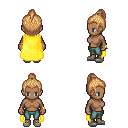
a pixel art fantasy rpg character, female body template, human, dark skin, yellow cape, teal pants, light blonde short topknot hairstyle, bracelets, white slippers, four views (front, back, left, right), 2x2 character sprite sheet, small pixel art, hard edges, no anti-aliasing